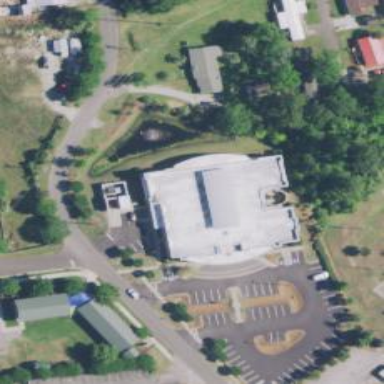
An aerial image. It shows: Building that serves as library.